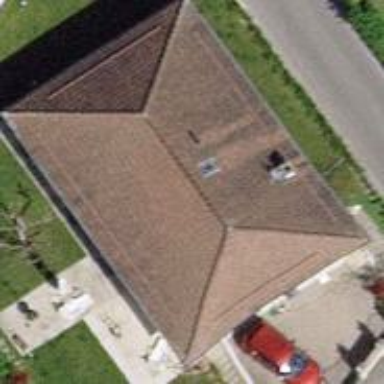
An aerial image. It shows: Hipped roof house.